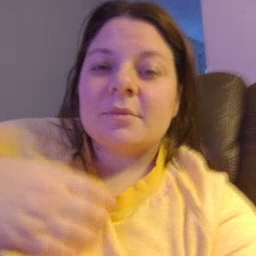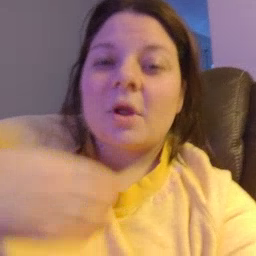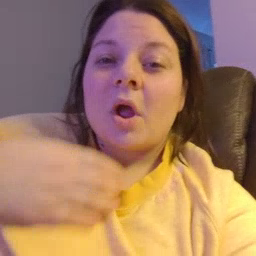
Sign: hungry